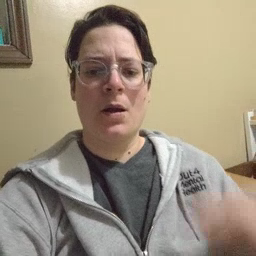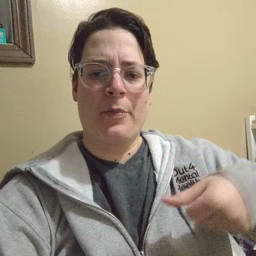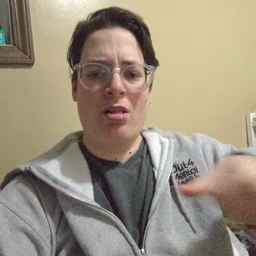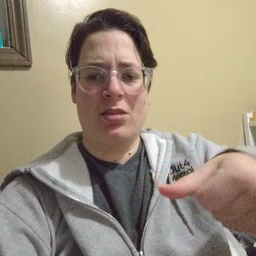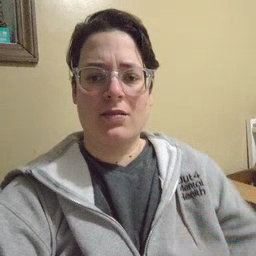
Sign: puzzle